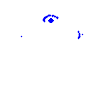
Particle: pion